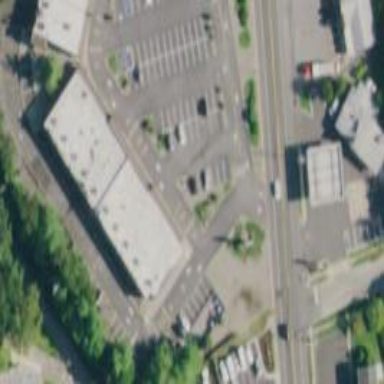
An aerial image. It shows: Retail building.